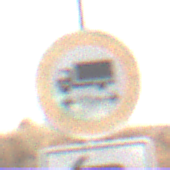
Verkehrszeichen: TatsaechlicheLaenge
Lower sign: RichtungsangabeDurchPfeile2
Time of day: SunriseSunset
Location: Outdoor (Nature)
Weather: PartlyCloudy
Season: NotSpecified
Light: Natural